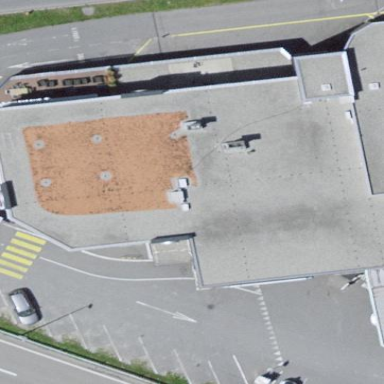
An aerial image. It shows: Commercial building housing fast food establishment.